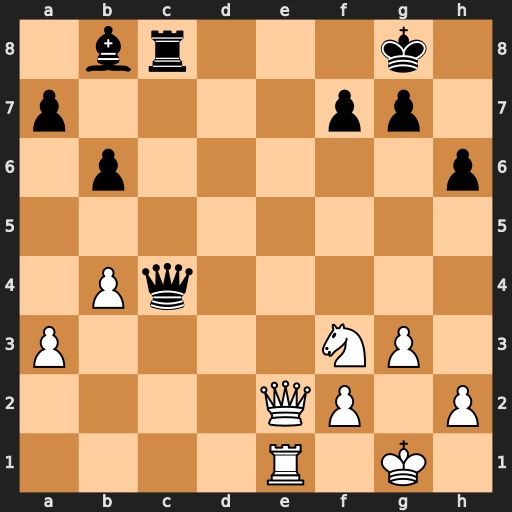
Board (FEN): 1br3k1/p4pp1/1p5p/8/1Pq5/P4NP1/4QP1P/4R1K1
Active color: w
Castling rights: -
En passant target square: -
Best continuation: Qxc4 Rxc4 Re8+ Kh7 Rxb8